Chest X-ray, PA view. Patient: 3 years old, sex F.
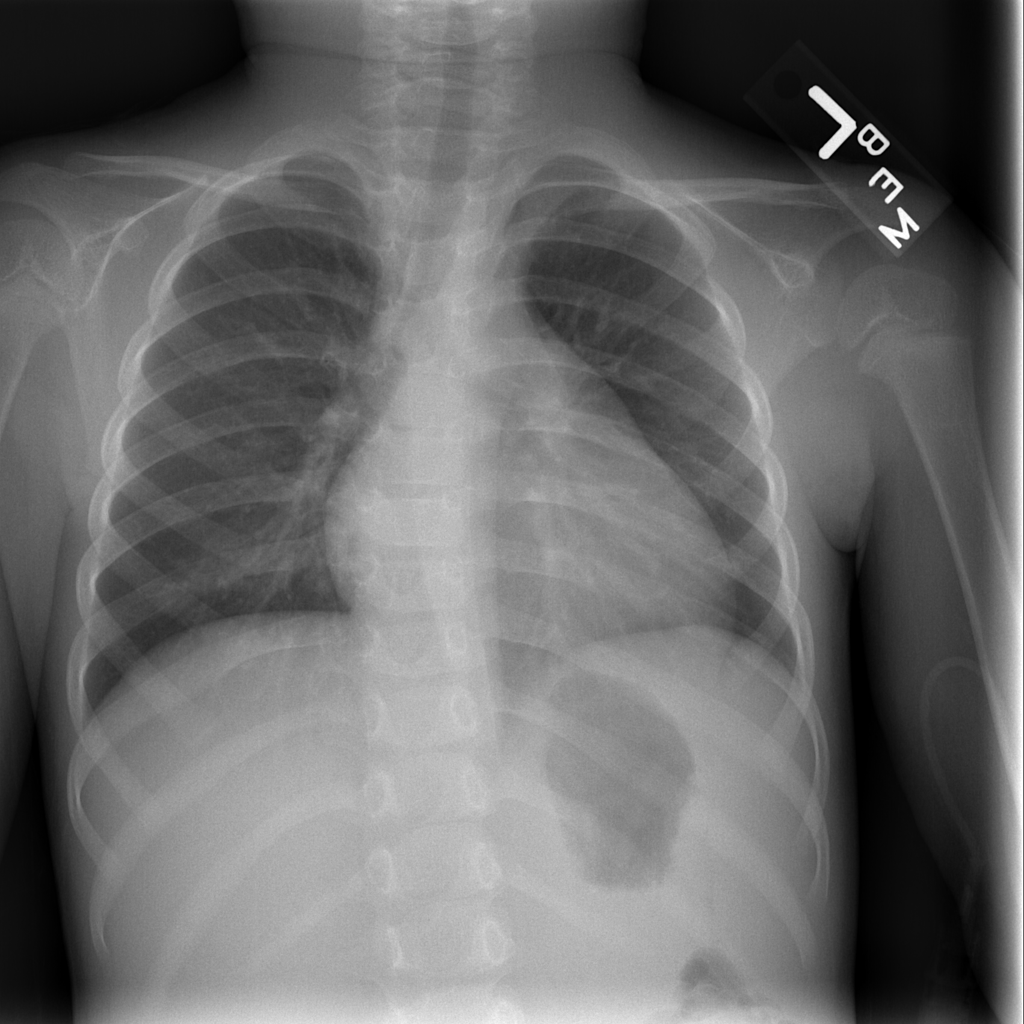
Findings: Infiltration